Question: So I have a function which randomly generates some CGPoints I then create a CGPath from these points. I use this path in a keyframe animation to animate a view around the screen.
The path is generated using the code below:
'''
- (CGMutablePathRef)generatePathFromCoordinates:(NSArray *)coordinates
{
CGMutablePathRef path = CGPathCreateMutable();
CGPoint point = [(NSValue *)[coordinates objectAtIndex:0] CGPointValue];
CGPathMoveToPoint(path, nil, point.x, point.y);
for (int i=1; i < coordinates.count; i++)
{
point = [(NSValue *)[coordinates objectAtIndex:i] CGPointValue];
CGPathAddLineToPoint(path, nil, point.x, point.y);
}
return path;
}
'''
The above code works great but the animation looks a little strange, so I'd like to add a curve between coordinates rather than a straight line. Like the picture below (amazing paint skills i know!). Path 'A' is what I'm currently doing and path 'B' is what I'm aiming for:

After having a look at the functions available in the CGPath reference I can see a few which might get the job done, 'CGPathAddArcToPoint' 'CGPathAddCurveToPoint'. I've had a brief go at using these functions but wasn't able to get the desired effect (probably because I was using them incorrectly)
Could you guys point me in the right direction to achieve a nice curve?
Thanks in advance
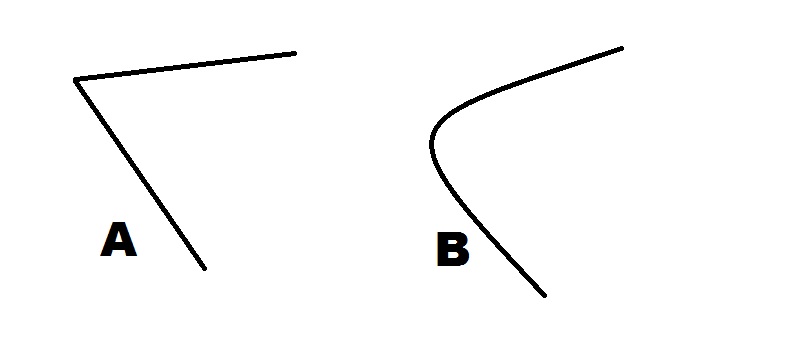
Answer: adds a cubic curve to the bezier path. In the case you don't know it, it's made in a way that the shape of the curve is determined by two control points (uses a third grade equation for the curve). If you want the curve to have a particular shape, then you need to calculate two intermediate points, biased on the value of the path current point, and the curve end point. If instead you don't care about having a curve with a particular shape, you can just pick some random points. This is an implementation example:
'''
for (int i=1; i < coordinates.count; i++)
{
point = [[coordinates objectAtIndex:i] CGPointValue];
CGPathAddCurveToPoint(path, 0, randomX(), randomY(), randomX(), randomY(), point.x, point.y);
}
'''
I see the you used , but you can also use OOP with <URL> instead of , if you find it easier to use.